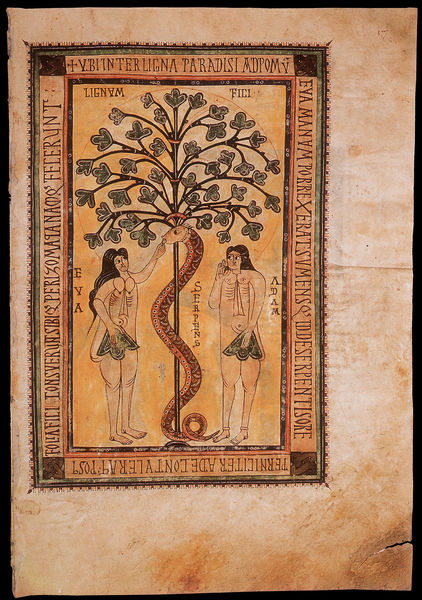
Titel: Codex Albeldense
Institution: (bei) Madrid, Biblioteca Real Monasterio de San Lorenzo de El Escorial, Patrimonio Nacional
Schlagwörter: baum, blätter, mann, nackt, gelb, grün, brust, busen, frau, bibel, rahmen, stehen, haare, blatt, feigen, apfel, schrift, papier, adam, eva, paradies, buch, seite, buchstaben, erkenntnis, schlange, buchseite, sündenfall, versuchung, eden, sünde, garten eden, handschrift, feigenblatt, latein, manuskript, edeen